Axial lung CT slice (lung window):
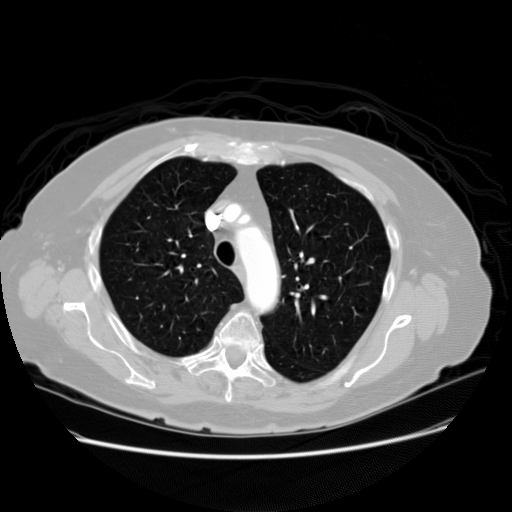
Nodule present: no